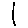
Label: line